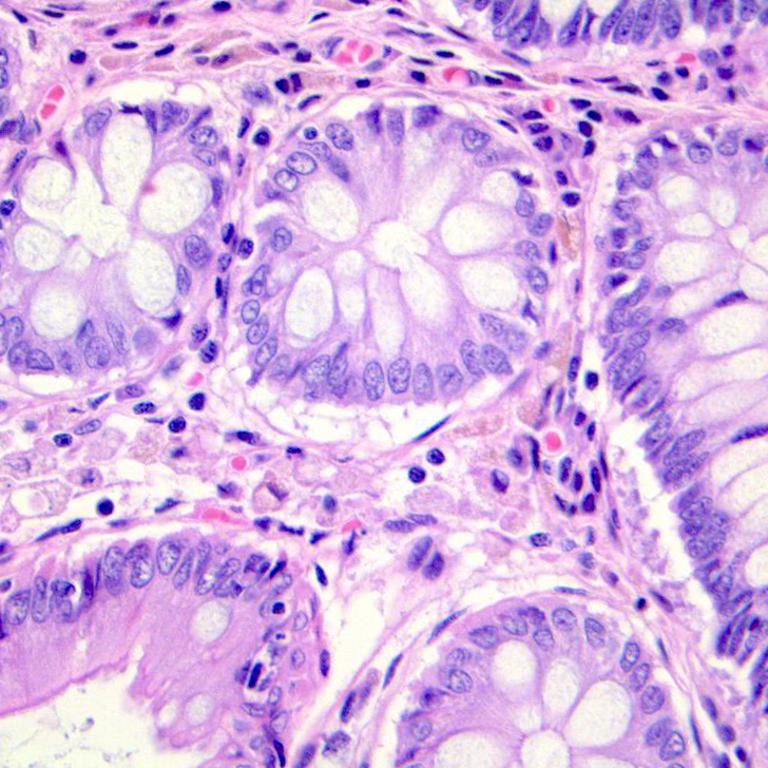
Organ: colon
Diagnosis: benign